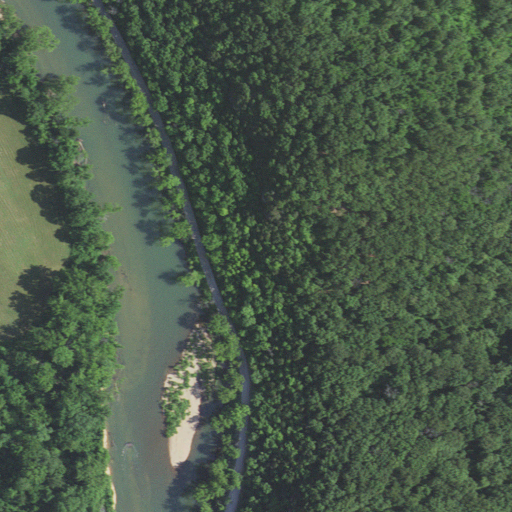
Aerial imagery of cliff(s) in Missouri named Yellow Bluff containing deciduous forest, open water, pasture, open development, low intensity development, medium intensity development, herbaceous wetlands, and woody wetlands